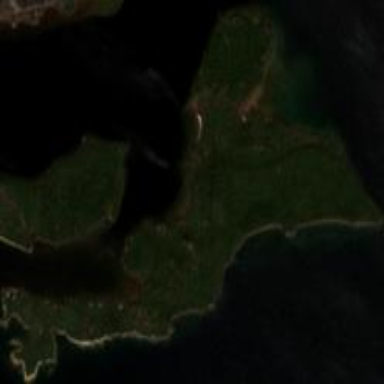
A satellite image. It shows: Island.